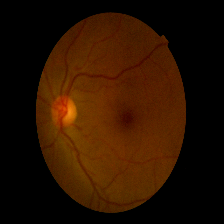
Diabetic retinopathy grade: Mild